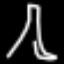
Label: The Eiffel Tower